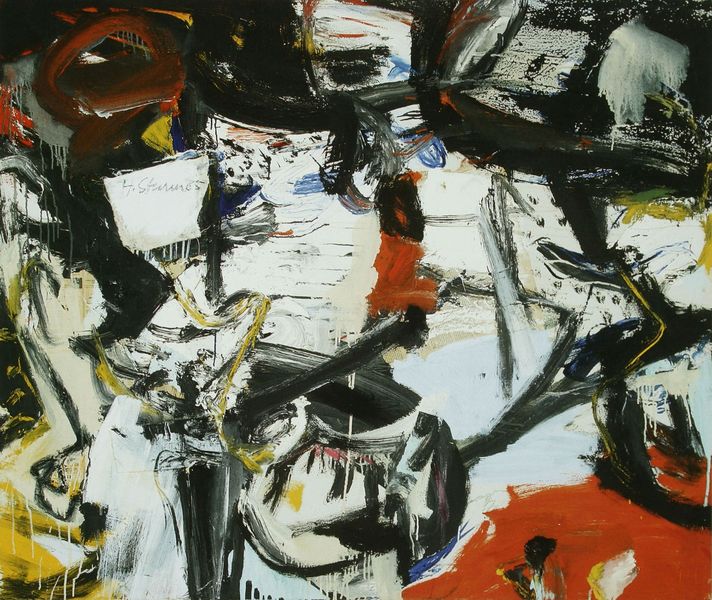
Künstler: Helmut Sturm
Standort: Hamburg
Institution: Galerie Gabriele von Loeper
Schlagwörter: blau, dunkel, weiß, gelb, bewegung, braun, bunt, schwarz, rot, flächig, gesicht, öl, pastos, auge, düster, moderne, abstrakt, flächen, modern, linien, sturm, duktus, striche, abstraktion, durcheinander, kreise, ecken, flecken, expressiv, pinselstriche, tropfen, gestisch, reine farben, umfeld, action painting, ohne titel, getrübte farben, schraffen